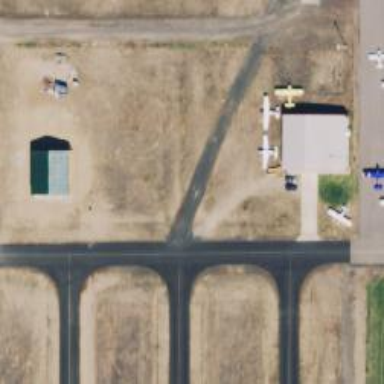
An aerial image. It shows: Asphalt taxiway in the airport.